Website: walmart
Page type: payment
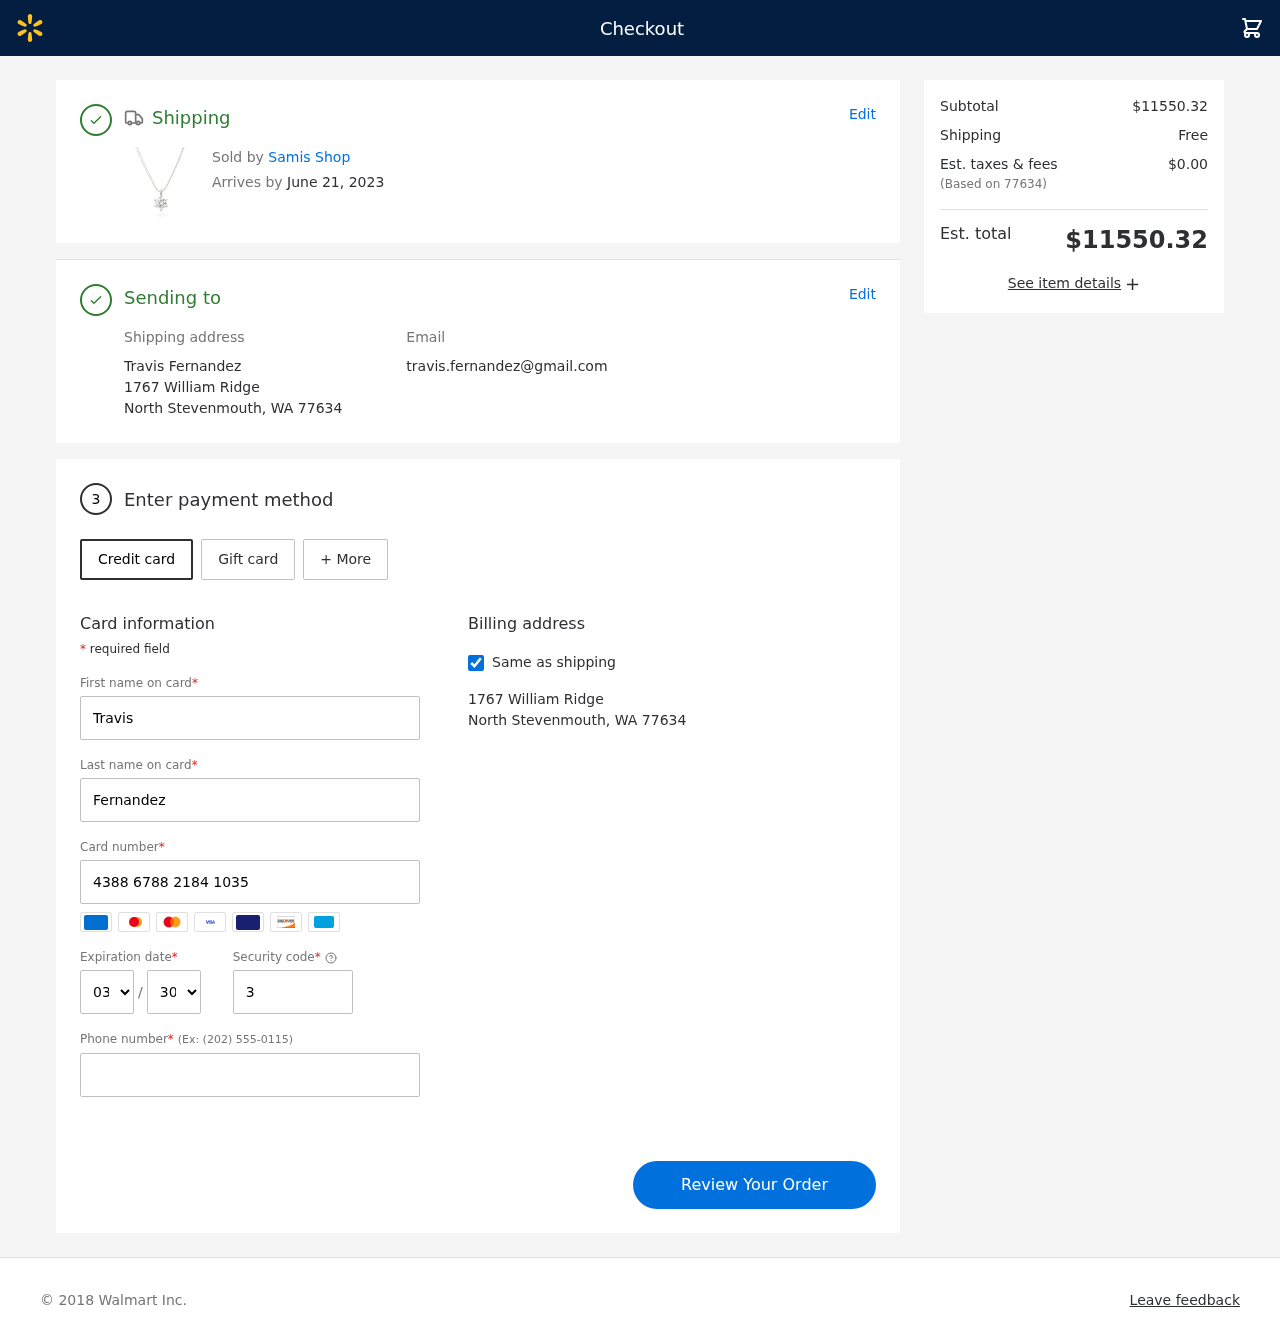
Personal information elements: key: PII_CARD_CVV
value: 372
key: PII_CARD_EXPIRY_MONTH
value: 03
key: PII_CARD_EXPIRY_YEAR
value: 30
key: PII_CARD_NUMBER
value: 4388 6788 2184 1035
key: PII_CITY_STATE_ZIP
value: North Stevenmouth, WA 77634
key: PII_EMAIL
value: travis.fernandez@gmail.com
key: PII_FIRSTNAME
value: Travis
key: PII_FULLNAME
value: Travis Fernandez
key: PII_LASTNAME
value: Fernandez
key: PII_PHONE
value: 2443504524
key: PII_POSTCODE
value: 77634
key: PII_STREET
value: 1767 William Ridge
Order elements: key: ORDER_DELIVERY_DATE
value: June 21, 2023
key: ORDER_SUBTOTAL
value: $11550.32
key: ORDER_SHIPPING_COST
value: Free
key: ORDER_TAX
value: $0.00
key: ORDER_TOTAL
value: $11550.32